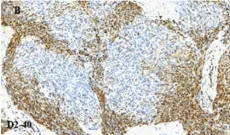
(B-F) Immunohistochemical staining was positive for D2-40, PROX-1, LYVE-1, CD31 and CD34, respectively.
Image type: pathology (immunostaining)